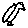
Label: bird